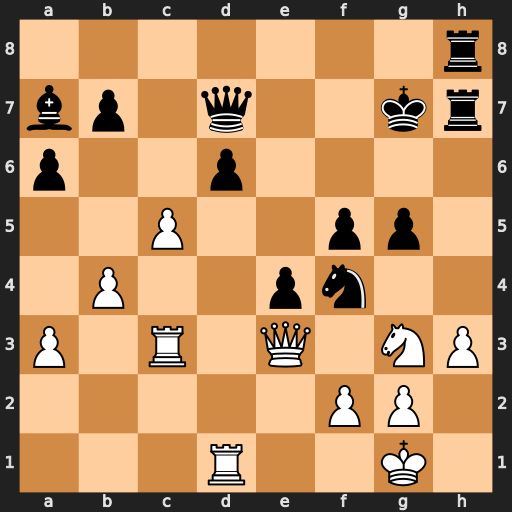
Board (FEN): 7r/bp1q2kr/p2p4/2P2pp1/1P2pn2/P1R1Q1NP/5PP1/3R2K1
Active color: w
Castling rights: -
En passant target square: -
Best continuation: Rxd6 Qxd6 Nxf5+ Kg6 Nxd6